Interaction volume radius: 5 \u00c5
Interaction volume height: 20 \u00c5
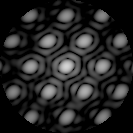
Disorder parameter: 0.09996